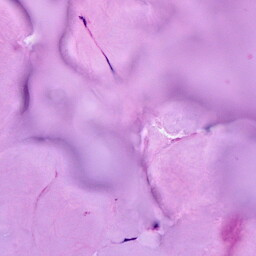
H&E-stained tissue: Breast